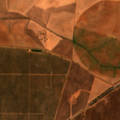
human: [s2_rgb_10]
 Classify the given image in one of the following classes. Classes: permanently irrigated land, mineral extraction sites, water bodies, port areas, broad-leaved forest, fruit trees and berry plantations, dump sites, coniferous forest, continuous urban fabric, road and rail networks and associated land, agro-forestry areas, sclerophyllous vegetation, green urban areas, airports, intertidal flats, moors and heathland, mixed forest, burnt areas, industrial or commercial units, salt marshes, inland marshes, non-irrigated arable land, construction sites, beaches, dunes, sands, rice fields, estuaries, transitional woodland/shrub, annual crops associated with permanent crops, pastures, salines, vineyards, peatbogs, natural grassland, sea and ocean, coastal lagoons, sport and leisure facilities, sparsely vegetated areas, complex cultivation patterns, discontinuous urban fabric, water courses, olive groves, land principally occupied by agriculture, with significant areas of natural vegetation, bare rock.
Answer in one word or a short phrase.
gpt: non-irrigated arable land, permanently irrigated land, olive groves